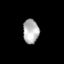
Tissue: lung
Cell type: Epithelial cells
Senescence score: 0.1539
Nuclear area (px): 377
Mean DAPI intensity: 178.032